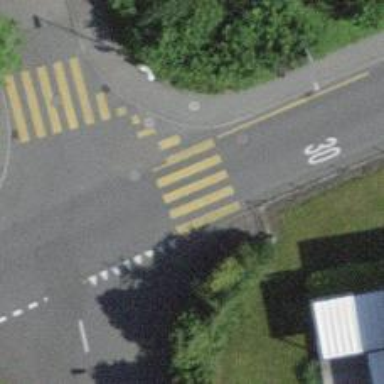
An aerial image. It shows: Uncontrolled zebra crossing with notable zebra markings.